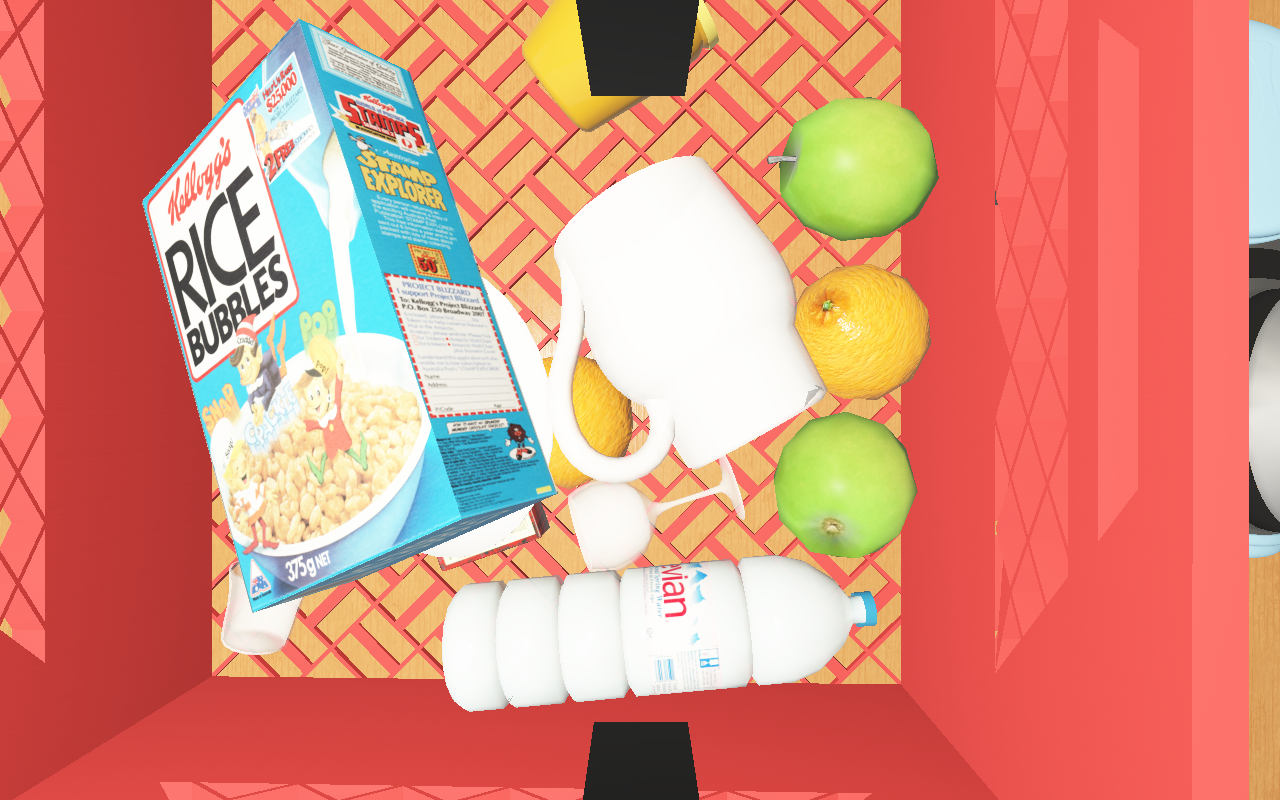
Objects in the scene:
water bottle
apple
apple
orange
orange
glass
cereal box
biscuit box